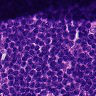
Metastatic tissue present: no